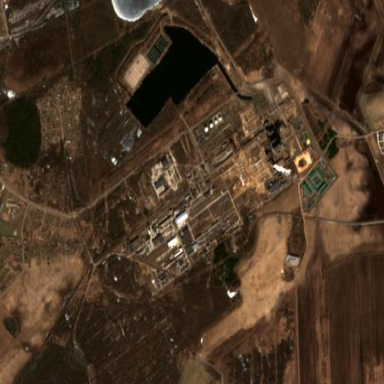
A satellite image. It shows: Industrial area with gas power plant.